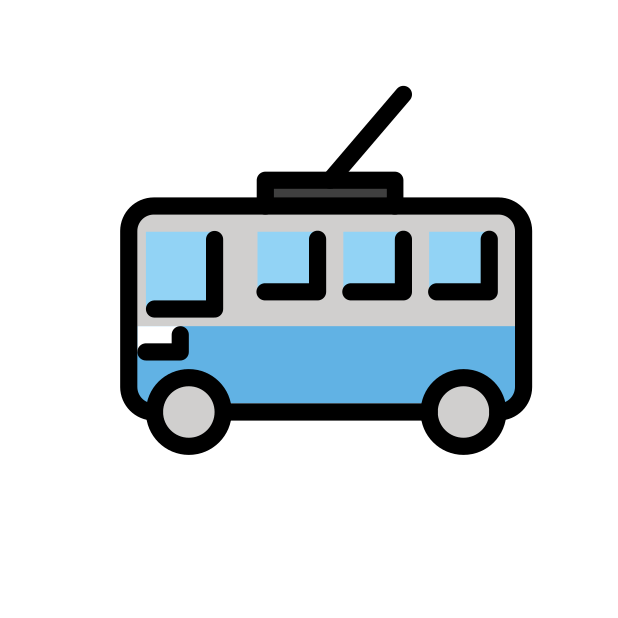
Emoji: 🚎
Name: trolleybus
Unicode: 0x1f68e